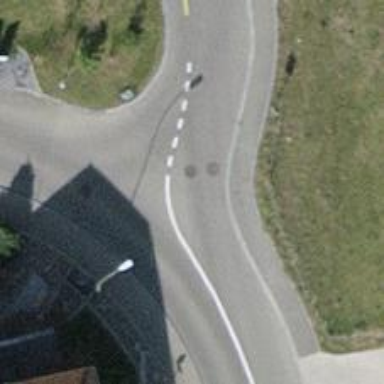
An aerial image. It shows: Residential road with sidewalks on both sides.